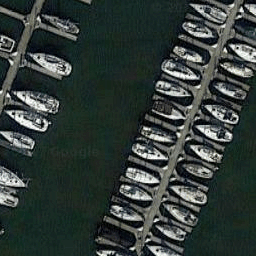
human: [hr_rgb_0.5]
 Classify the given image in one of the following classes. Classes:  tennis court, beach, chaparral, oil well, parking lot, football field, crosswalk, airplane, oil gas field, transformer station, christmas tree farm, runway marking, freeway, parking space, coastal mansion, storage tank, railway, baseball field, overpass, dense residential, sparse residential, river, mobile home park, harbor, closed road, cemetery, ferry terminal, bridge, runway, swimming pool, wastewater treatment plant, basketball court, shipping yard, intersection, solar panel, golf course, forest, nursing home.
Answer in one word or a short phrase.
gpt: harbor